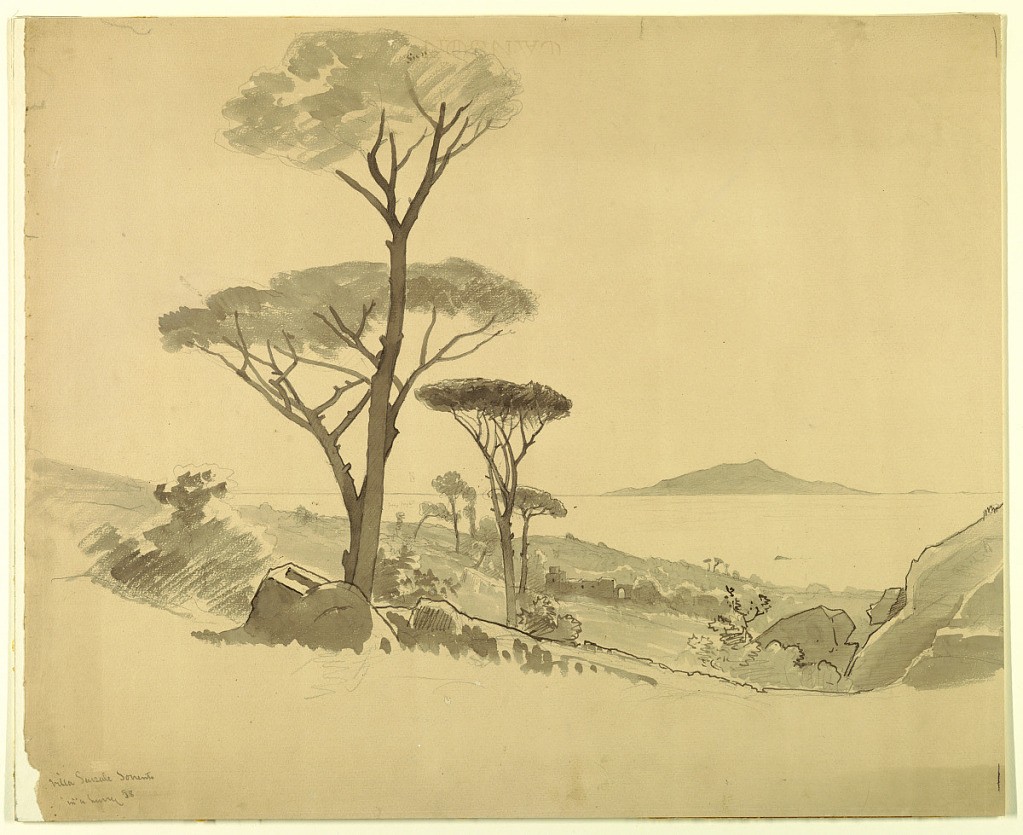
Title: Villa Sensale, Sorrento
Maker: William Stanley Haseltine, American, 1835–1900
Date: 1858
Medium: Brush and grey wash, pen and ink, graphite on cream paper, laid down
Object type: Drawing
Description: View toward Capri, with umbrella pines in the left foreground. The ground slopes gradually toward the water in the middle distance.